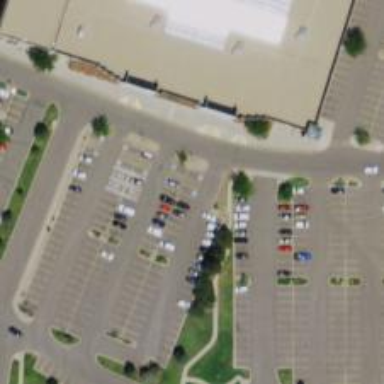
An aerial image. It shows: Parking space is available.